Question: I want to ask about the Deployment of Forge API by Azure.
I had done it through the resource from Learn Forge, and it seems to work smoothly on the local site, but when I try to publish it, Although it shows permission

after I sign in, it shows 400 error refused, how can I do this for this error?
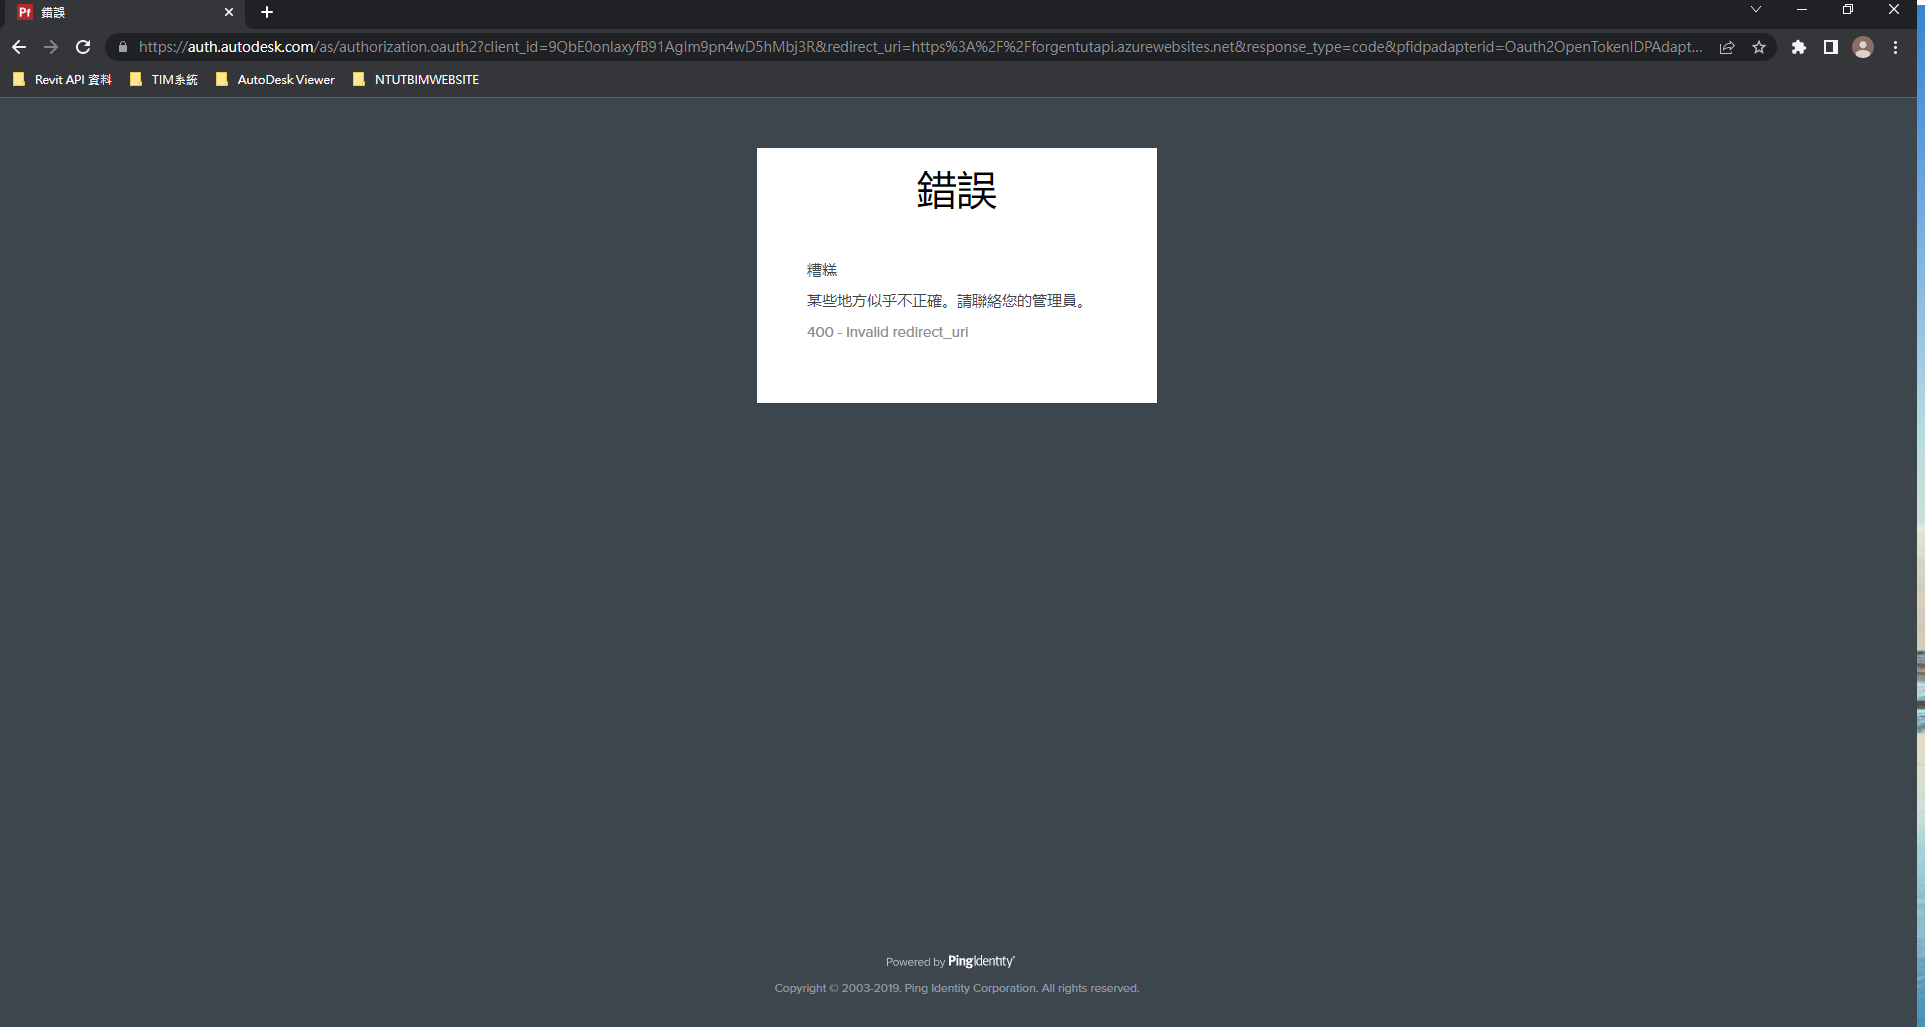
Answer: This is typically caused by an incorrect callback URL for the 3-legged authentication workflow.
When you develop your application locally, you typically set the callback URL (both in your application's code and in <URL>.
However, when you deploy your application to Azure, AWS, Heroku, or any other cloud hosting provider, the callback URL must be updated accordingly. For example, if you deploy your application as an Azure Web App, the callback URL could look something like 'https://my-cool-app.azurewebsites.net/api/forge/callback/oauth'. And again, you'll have to change the URL both in <URL>, and in your Azure Web App settings.